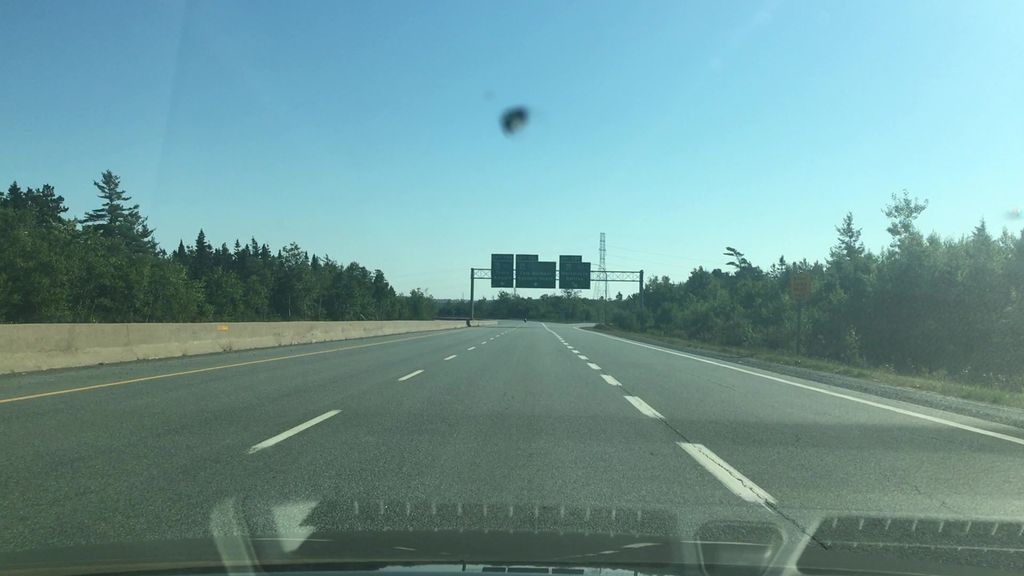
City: halifax